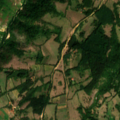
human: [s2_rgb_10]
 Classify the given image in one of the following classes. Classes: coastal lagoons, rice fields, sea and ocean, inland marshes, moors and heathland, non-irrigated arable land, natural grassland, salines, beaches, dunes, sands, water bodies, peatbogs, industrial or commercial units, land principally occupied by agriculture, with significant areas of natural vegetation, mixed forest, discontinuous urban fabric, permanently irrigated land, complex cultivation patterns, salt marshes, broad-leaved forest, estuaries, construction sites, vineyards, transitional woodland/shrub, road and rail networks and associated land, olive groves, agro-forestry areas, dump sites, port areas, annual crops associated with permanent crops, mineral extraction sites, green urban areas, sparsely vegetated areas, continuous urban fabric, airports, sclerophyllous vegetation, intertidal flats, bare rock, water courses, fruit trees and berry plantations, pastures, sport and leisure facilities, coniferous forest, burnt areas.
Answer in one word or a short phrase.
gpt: complex cultivation patterns, land principally occupied by agriculture, with significant areas of natural vegetation, broad-leaved forest